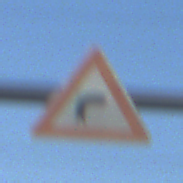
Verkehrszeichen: KurveRechts
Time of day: Dawn
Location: Outdoor (Nature)
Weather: Clear
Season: NotSpecified
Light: Natural